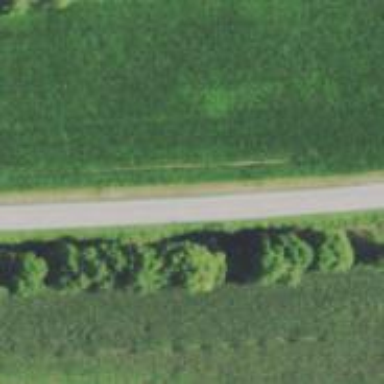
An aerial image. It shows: Tertiary road.